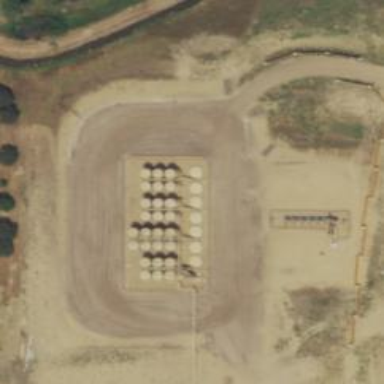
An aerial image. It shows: Storage tank that is man-made.